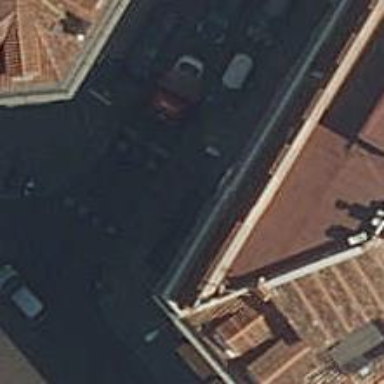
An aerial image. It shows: Pub.